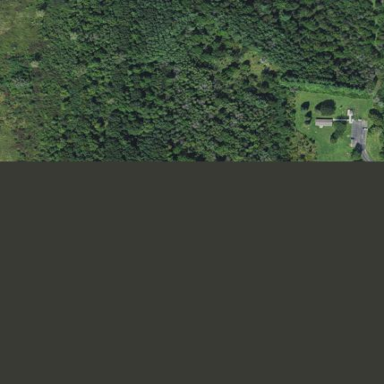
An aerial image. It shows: Forest Preserve with broadleaved deciduous trees in woodland area.